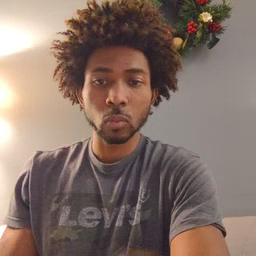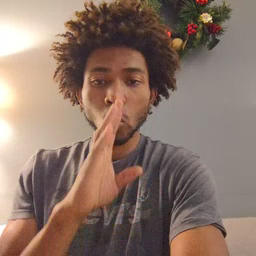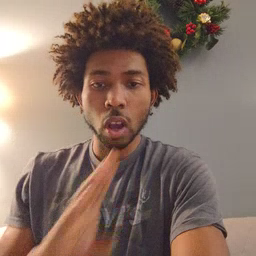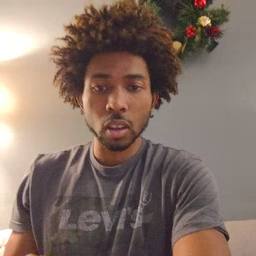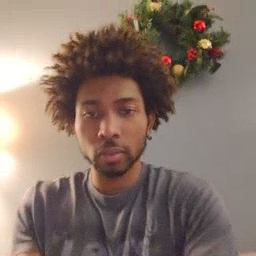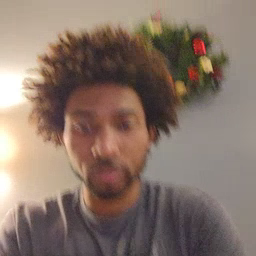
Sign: quiet